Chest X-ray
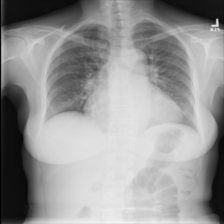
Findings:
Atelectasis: negative
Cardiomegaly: negative
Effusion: negative
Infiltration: negative
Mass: negative
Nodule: negative
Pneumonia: negative
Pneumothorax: negative
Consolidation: negative
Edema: negative
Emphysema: negative
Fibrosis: negative
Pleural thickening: negative
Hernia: negative